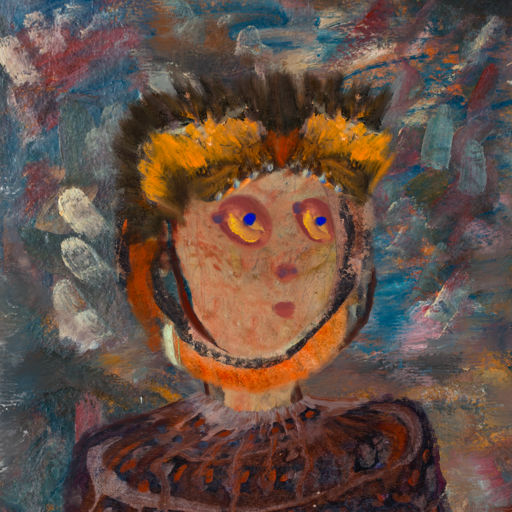
Background: Boggyland, Head And Neck Side: Orphan, Face Side: Mother_And_Son_Son, Bust: Hypocrite, Hair Side: Childish, Head Accessory: Gypsy_Queen, Second Necklace: Blank, Necklace: Blank, Baby: Blank